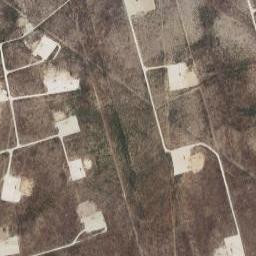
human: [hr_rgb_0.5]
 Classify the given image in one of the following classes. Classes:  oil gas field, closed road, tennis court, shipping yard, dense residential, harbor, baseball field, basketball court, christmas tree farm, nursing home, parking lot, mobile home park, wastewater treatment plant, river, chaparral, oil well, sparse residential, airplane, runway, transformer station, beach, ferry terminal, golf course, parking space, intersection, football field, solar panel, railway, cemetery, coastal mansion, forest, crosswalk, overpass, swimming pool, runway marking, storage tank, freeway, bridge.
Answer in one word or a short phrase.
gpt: oil gas field